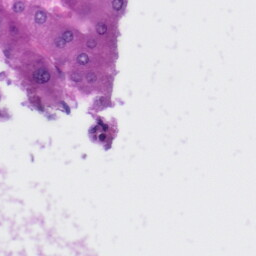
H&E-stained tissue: Liver